Brain MRI, t2w sequence, axial 2D slice.
Patient: age 18, sex F, weight 95 kg, height 1.95 m
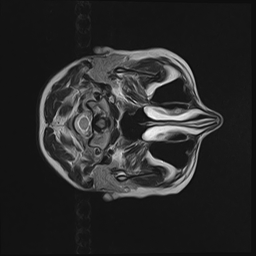